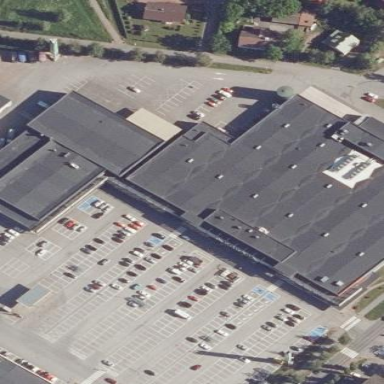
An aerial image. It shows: Retail building.